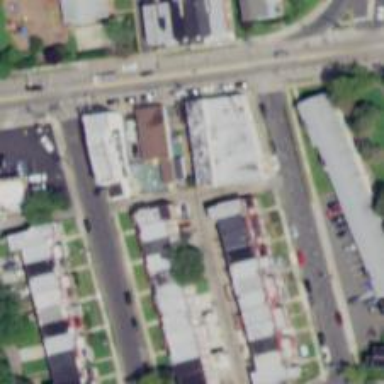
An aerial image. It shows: Alley classified as service road.